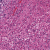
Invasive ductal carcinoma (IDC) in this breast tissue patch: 1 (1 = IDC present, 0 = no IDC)